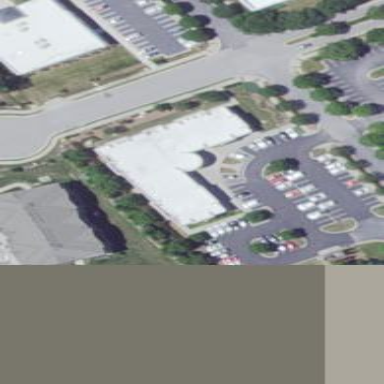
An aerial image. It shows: Building.